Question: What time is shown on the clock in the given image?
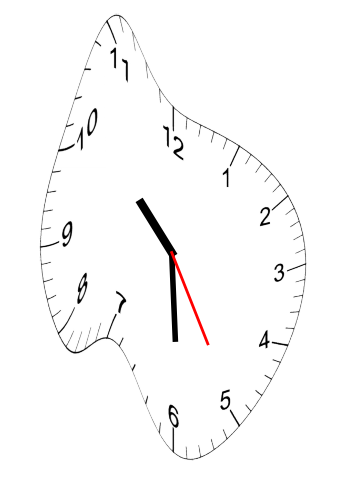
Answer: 10:29:25